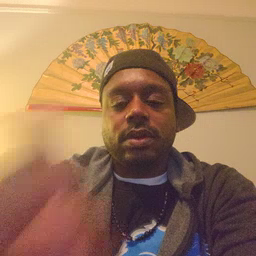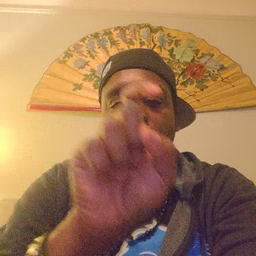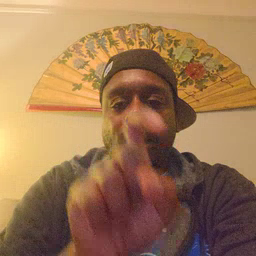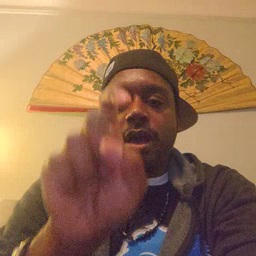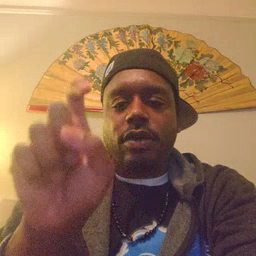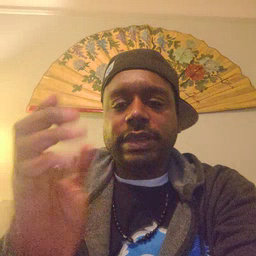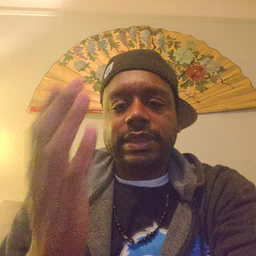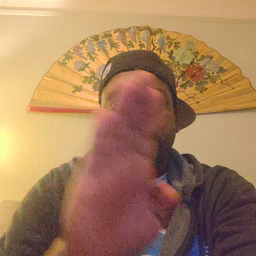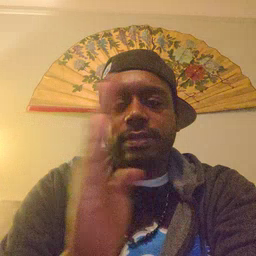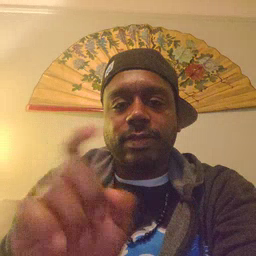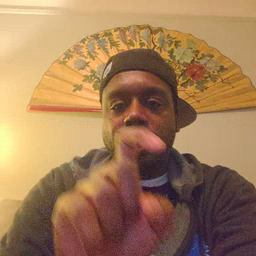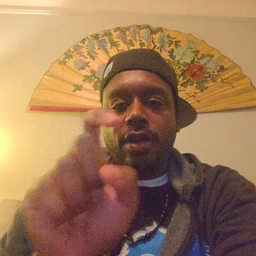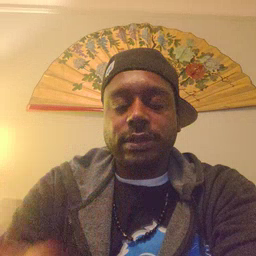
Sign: closet